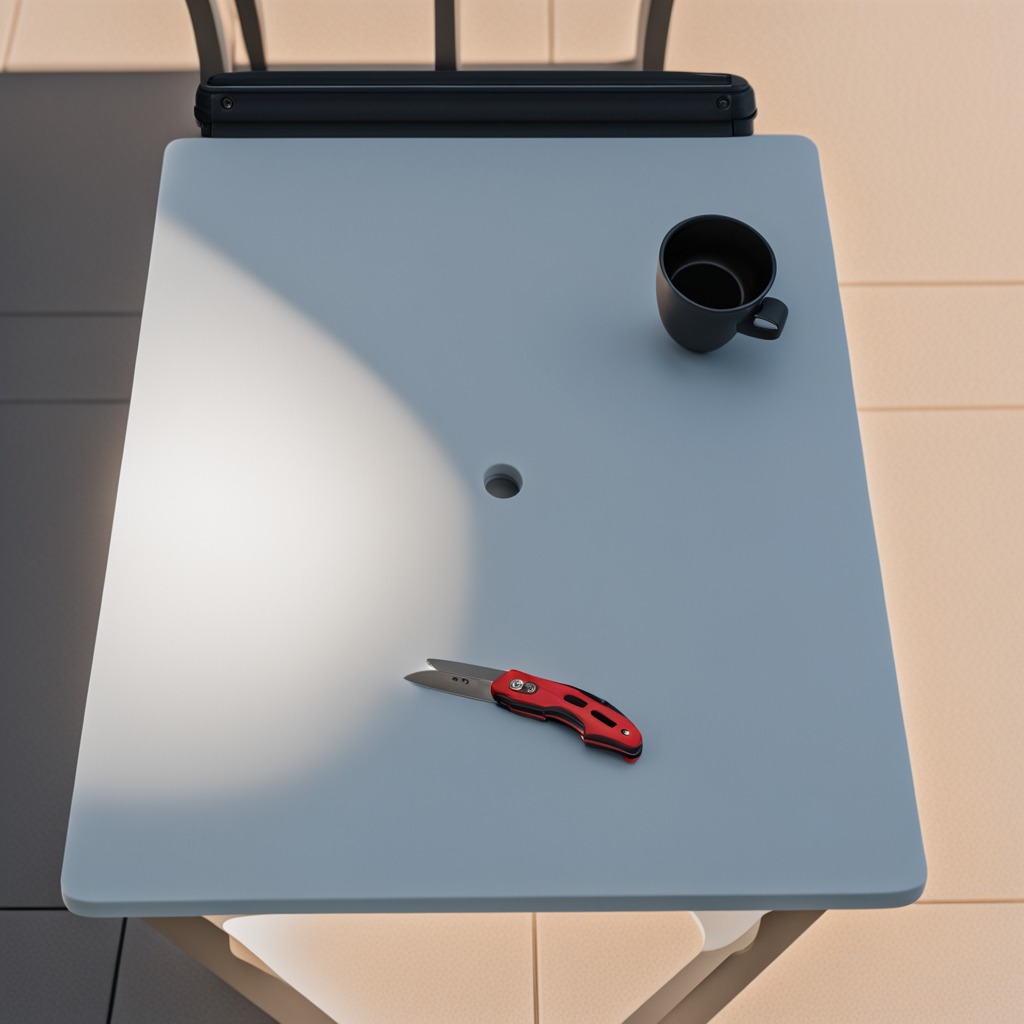
A utility knife lies on a table in a temporary outdoor tool station.